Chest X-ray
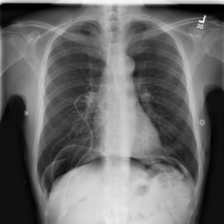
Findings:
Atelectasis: negative
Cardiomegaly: negative
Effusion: negative
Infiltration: negative
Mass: negative
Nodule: negative
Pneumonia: negative
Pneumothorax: negative
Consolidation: negative
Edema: negative
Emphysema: negative
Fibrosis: negative
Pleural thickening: negative
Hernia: negative